Field crop: maize
Growth stage: 2
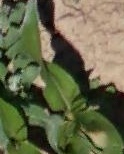
Species: maize